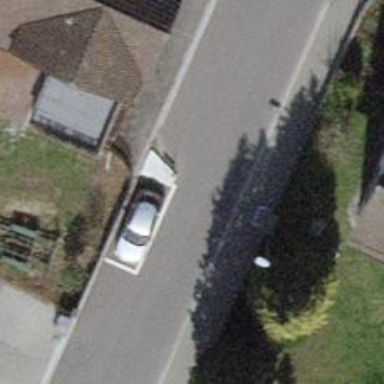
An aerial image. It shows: Chicane for traffic calming.